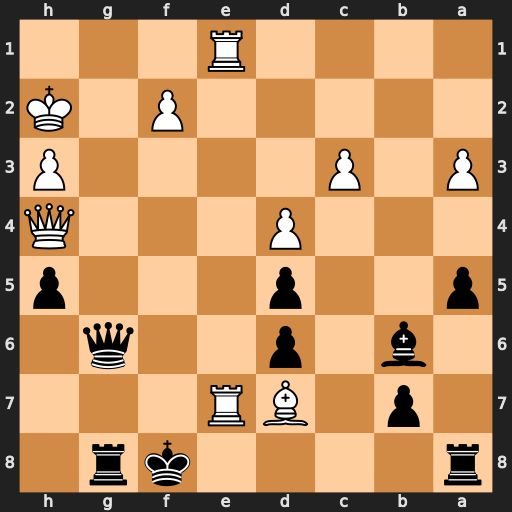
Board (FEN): r4kr1/1p1BR3/1b1p2q1/p2p3p/3P3Q/P1P4P/5P1K/4R3
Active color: b
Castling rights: -
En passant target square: -
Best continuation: Qg2#